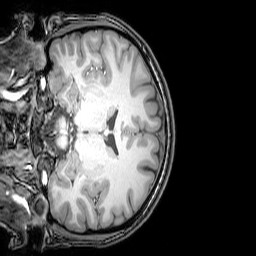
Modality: T1w
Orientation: coronal
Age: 24
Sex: female
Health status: healthy
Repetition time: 0.081 s
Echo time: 0.037 s